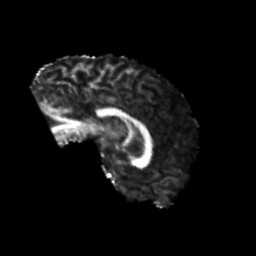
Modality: FA
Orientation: sagittal
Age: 20
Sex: male
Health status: healthy
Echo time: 0.074 s